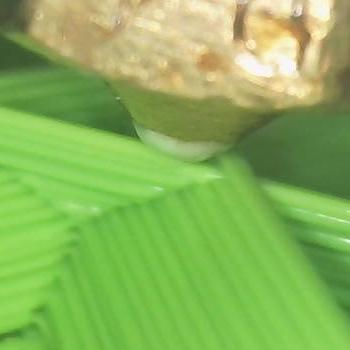
Flow rate: 89%